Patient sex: M
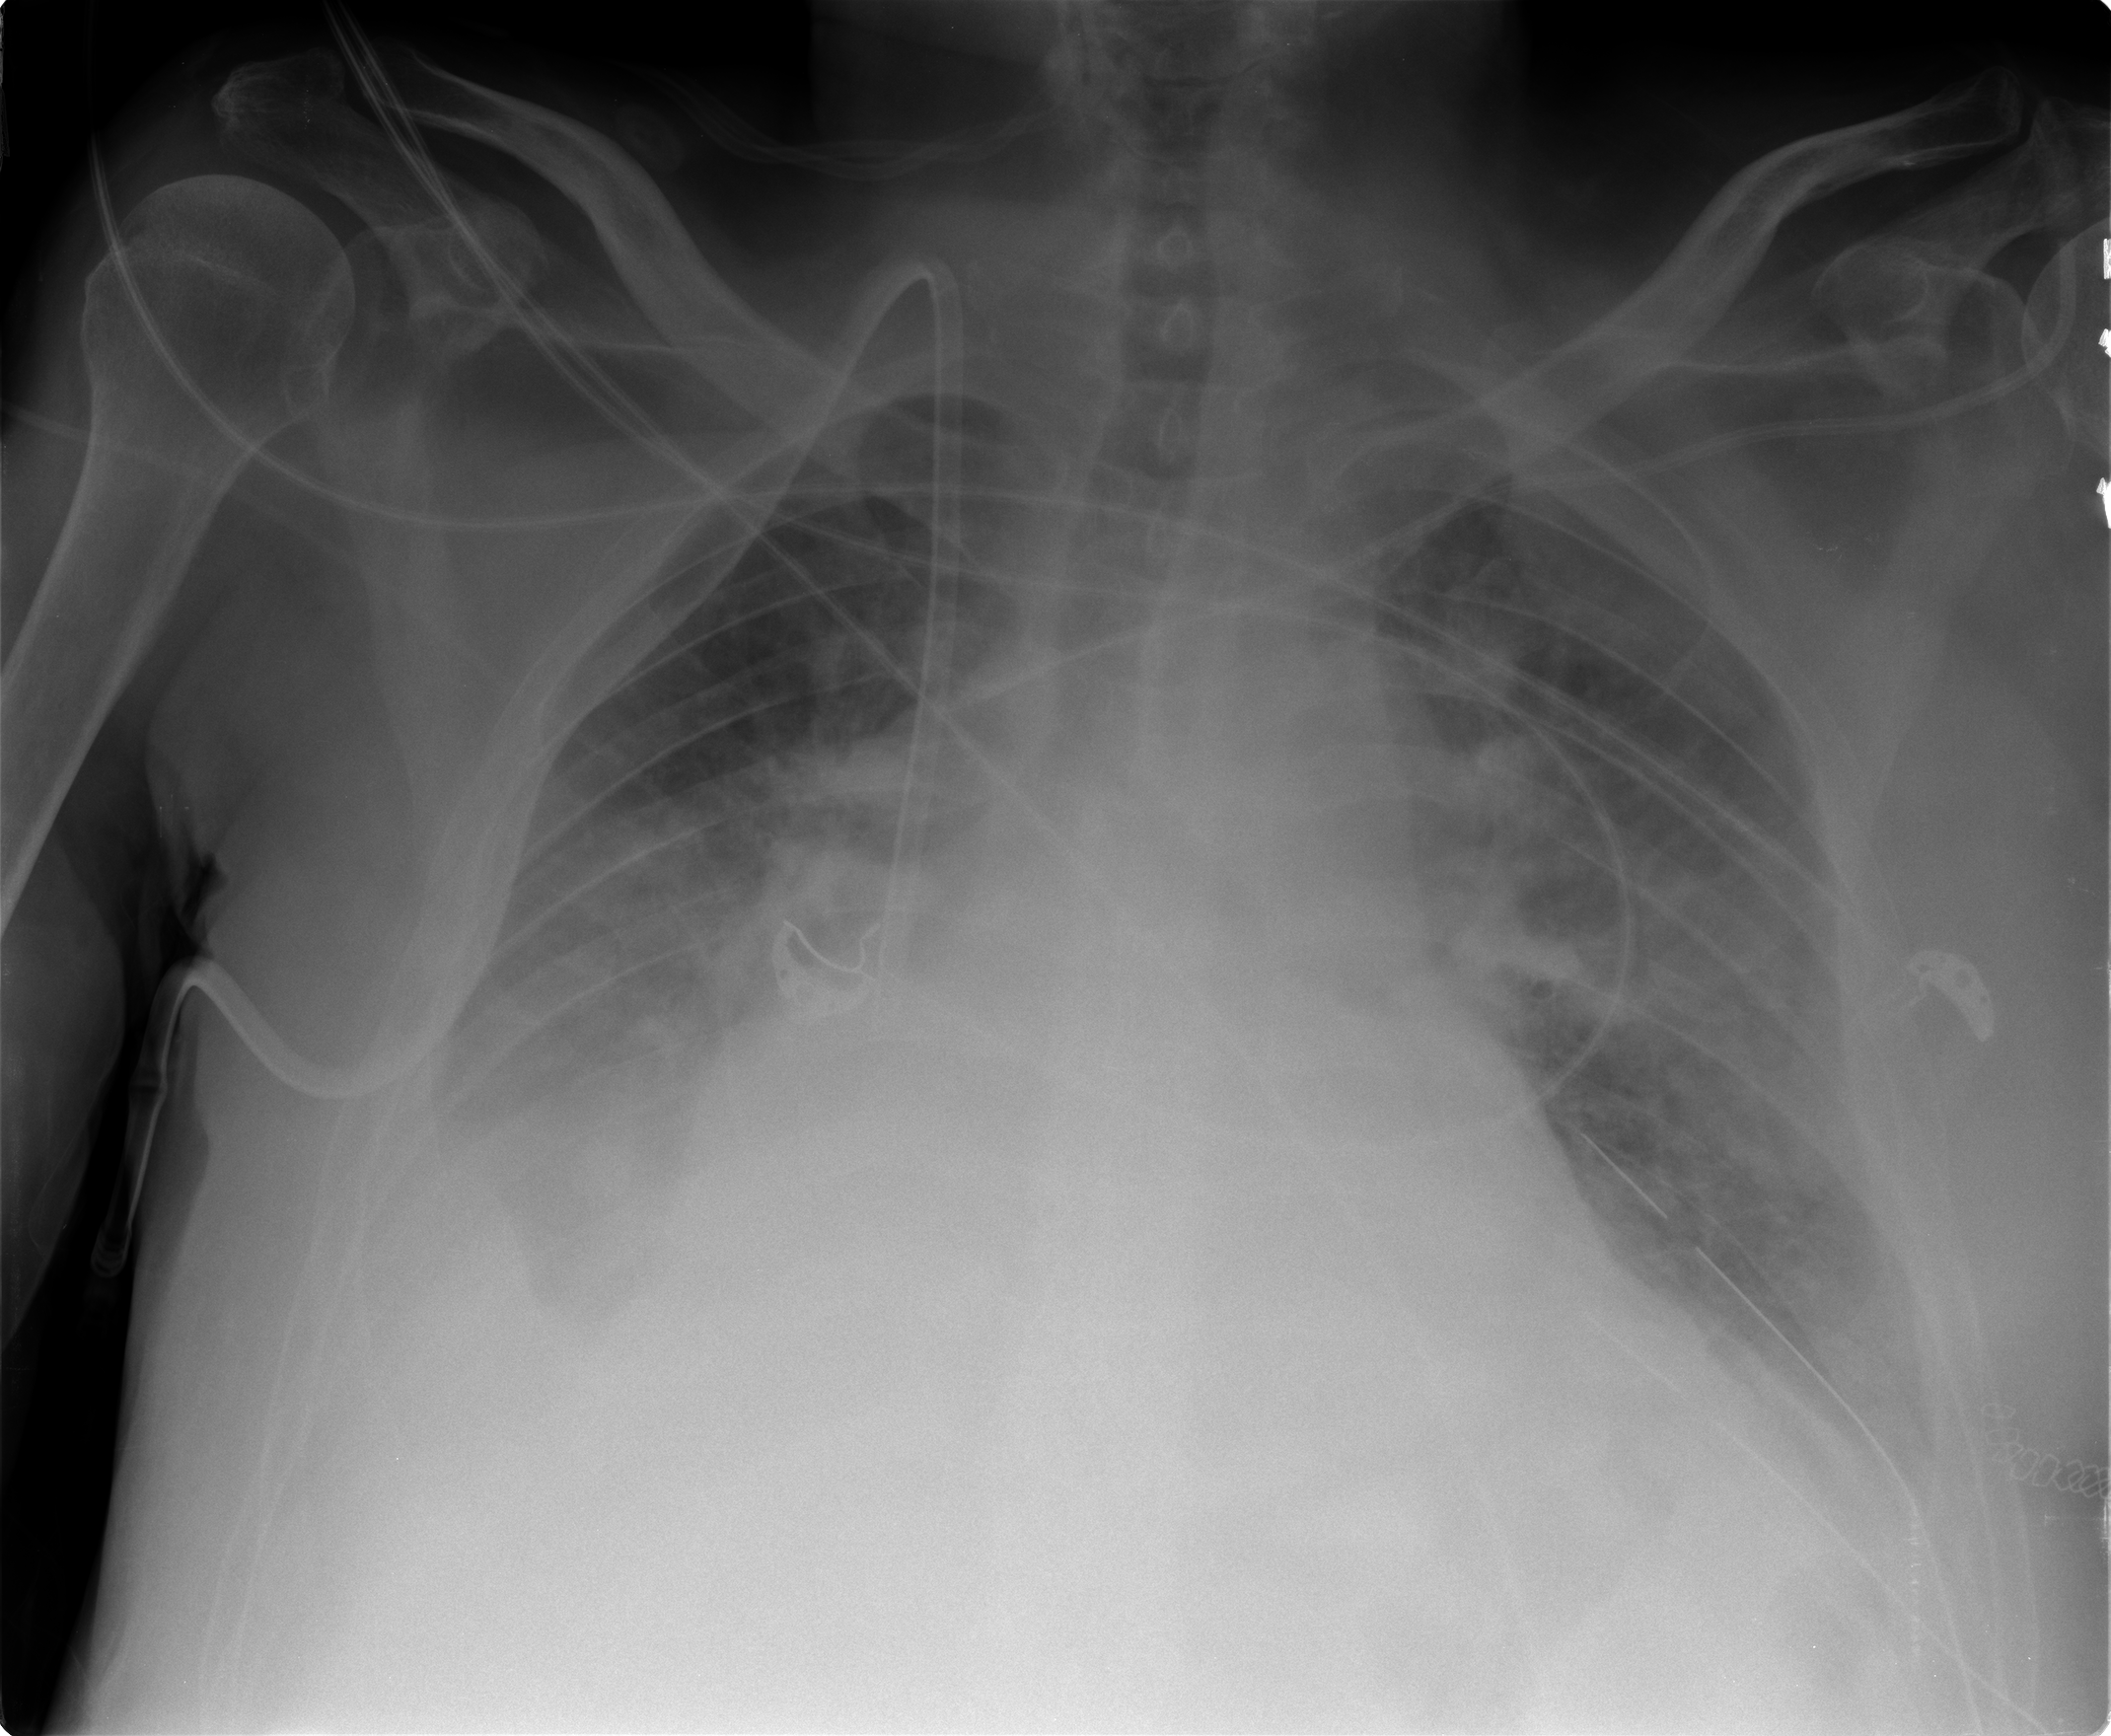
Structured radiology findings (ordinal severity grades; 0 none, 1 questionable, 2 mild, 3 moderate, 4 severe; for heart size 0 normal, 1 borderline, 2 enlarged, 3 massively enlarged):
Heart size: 3
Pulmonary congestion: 2
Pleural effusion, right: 3
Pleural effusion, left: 2
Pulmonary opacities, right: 2
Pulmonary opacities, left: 1
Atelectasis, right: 3
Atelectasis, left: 2